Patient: sex M, age 64
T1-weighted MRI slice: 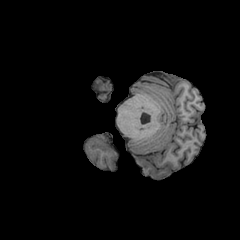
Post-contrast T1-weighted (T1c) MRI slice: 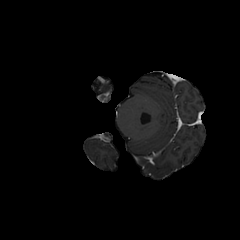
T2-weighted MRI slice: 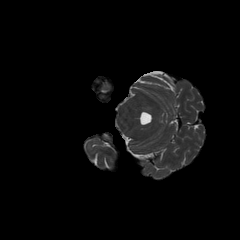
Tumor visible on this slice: no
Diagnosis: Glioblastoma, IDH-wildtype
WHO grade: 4